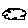
Label: cloud